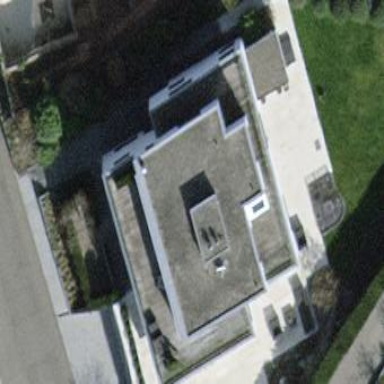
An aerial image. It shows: The building has flat roof oriented across. The roof is major part of the building.